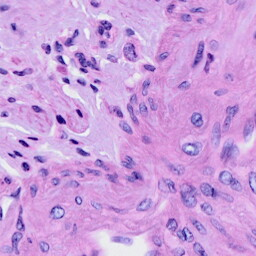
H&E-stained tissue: Cervix